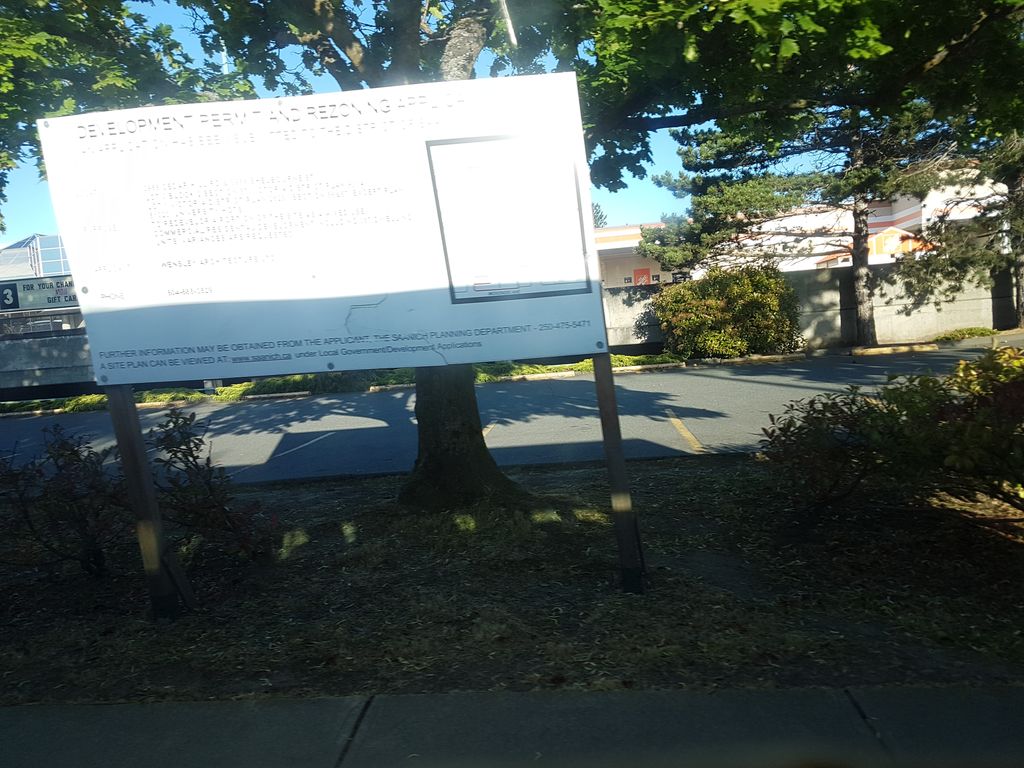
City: victoria